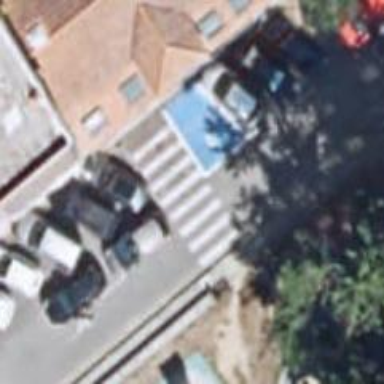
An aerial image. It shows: Marked crossing on the road.